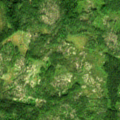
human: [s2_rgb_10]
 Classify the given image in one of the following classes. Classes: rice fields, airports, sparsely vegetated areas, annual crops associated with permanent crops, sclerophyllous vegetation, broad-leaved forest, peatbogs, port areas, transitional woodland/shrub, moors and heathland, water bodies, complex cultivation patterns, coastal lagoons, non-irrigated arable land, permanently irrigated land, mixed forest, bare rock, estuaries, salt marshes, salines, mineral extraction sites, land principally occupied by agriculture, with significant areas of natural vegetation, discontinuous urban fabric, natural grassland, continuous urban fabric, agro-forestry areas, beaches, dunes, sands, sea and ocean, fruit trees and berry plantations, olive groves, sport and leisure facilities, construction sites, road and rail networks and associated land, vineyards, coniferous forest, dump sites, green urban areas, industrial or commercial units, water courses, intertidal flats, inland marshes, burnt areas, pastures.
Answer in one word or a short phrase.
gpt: coniferous forest, mixed forest, transitional woodland/shrub